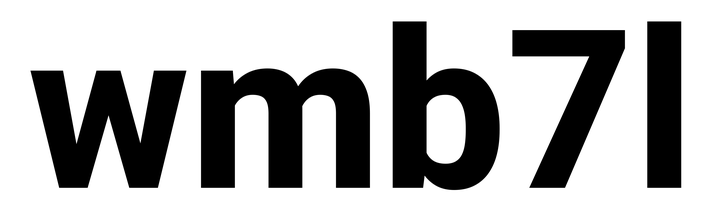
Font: Roboto_ExtraBold